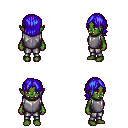
a pixel art fantasy rpg character, female body template, orc, green skin, steel chest armor, metal pants, blue long bangs hairstyle, four views (front, back, left, right), 2x2 character sprite sheet, small pixel art, hard edges, no anti-aliasing